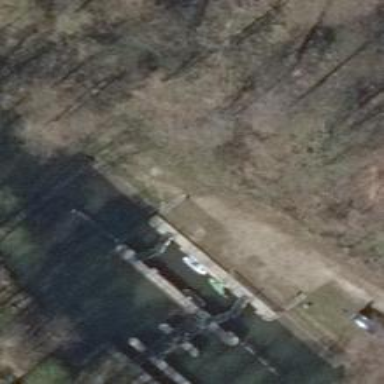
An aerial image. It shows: Lock gate on waterway.